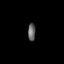
Tissue: prostate
Cell type: Fibroblasts
Senescence score: 0.706
Nuclear area (px): 132
Mean DAPI intensity: 99.879